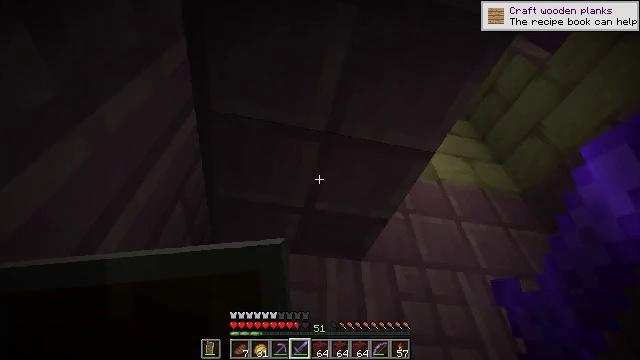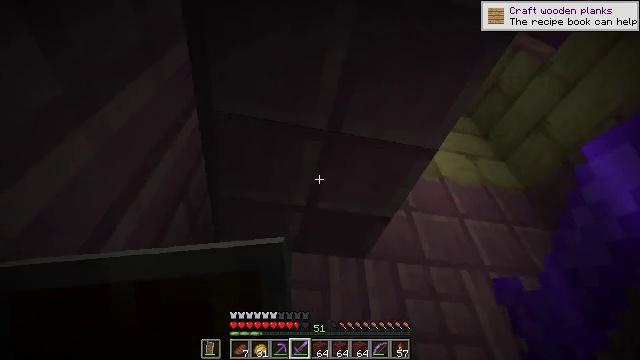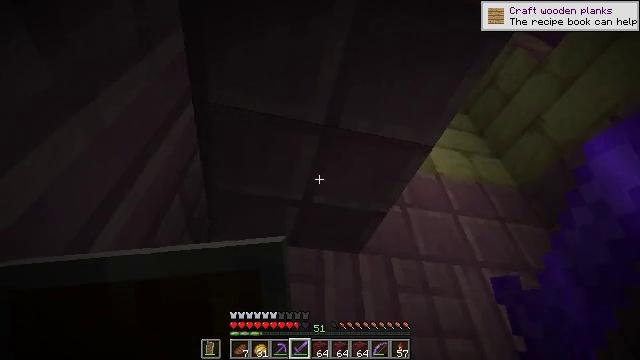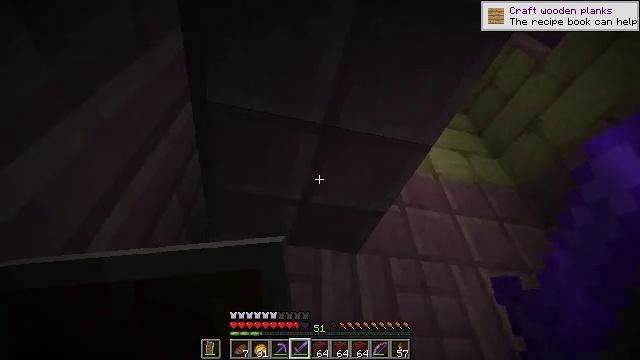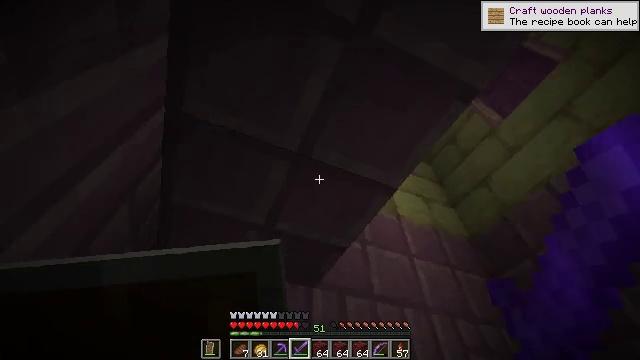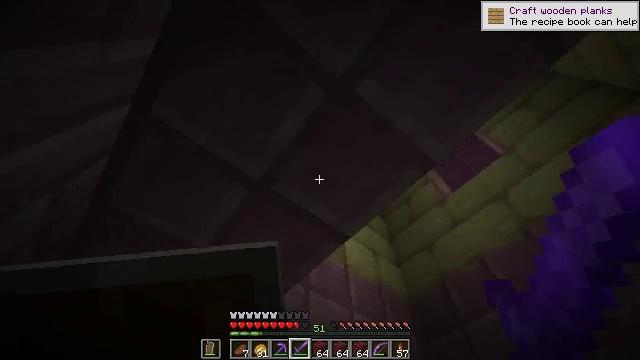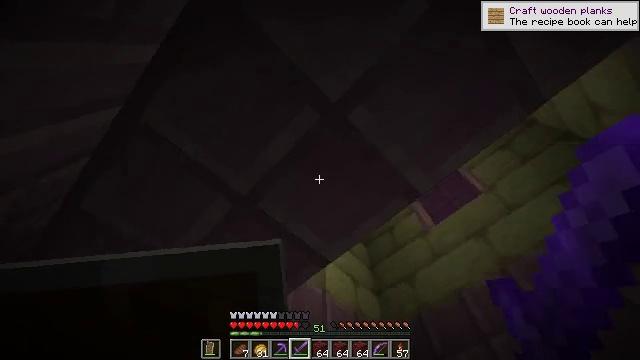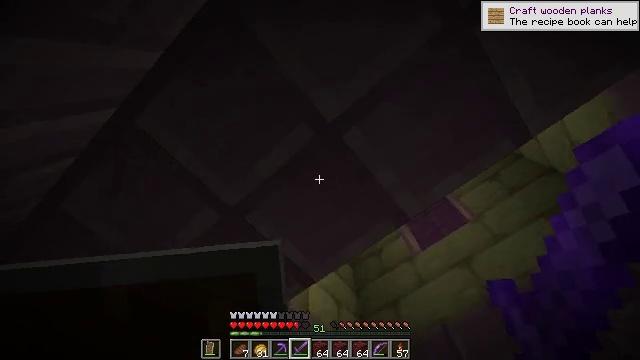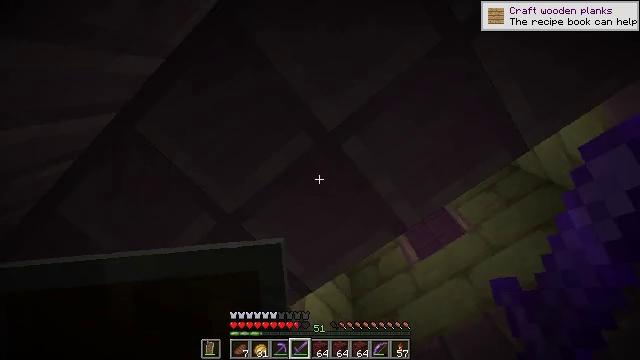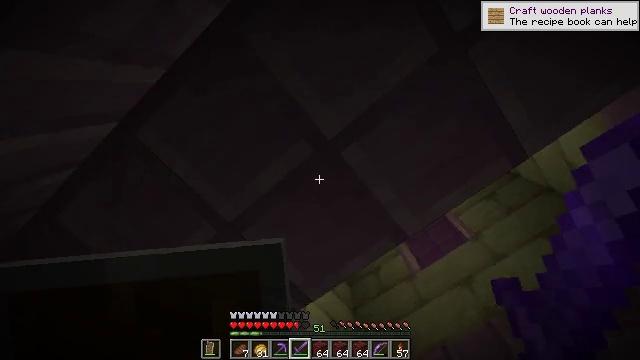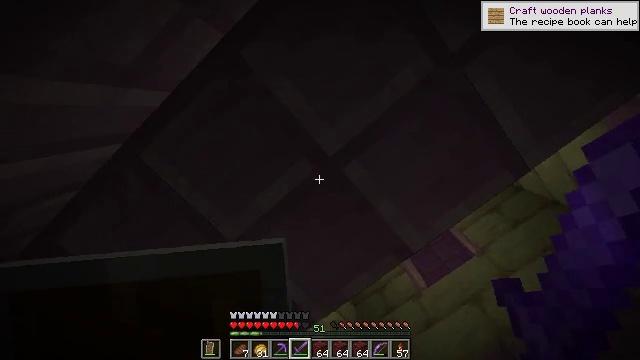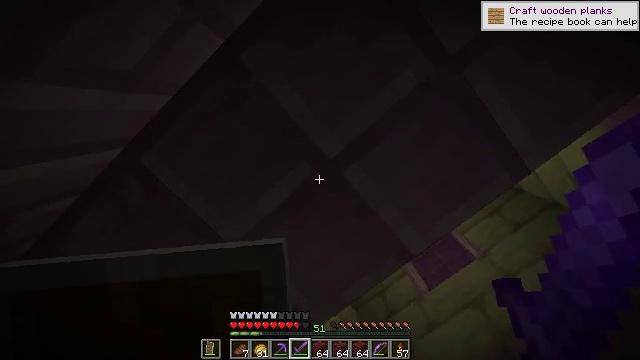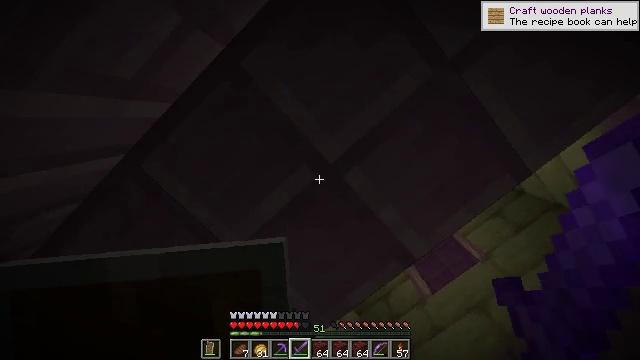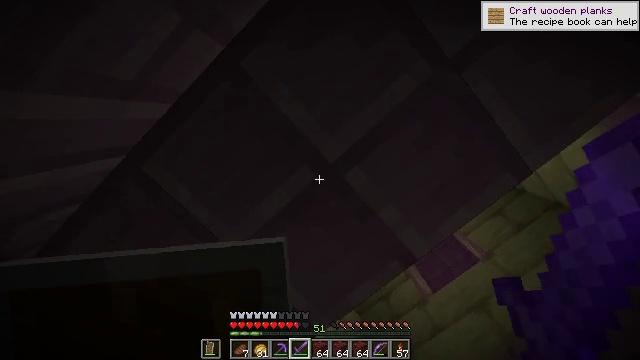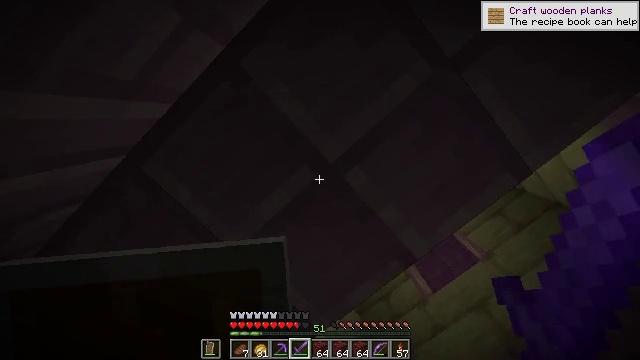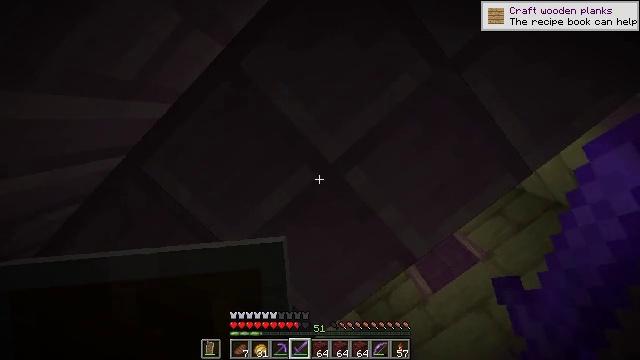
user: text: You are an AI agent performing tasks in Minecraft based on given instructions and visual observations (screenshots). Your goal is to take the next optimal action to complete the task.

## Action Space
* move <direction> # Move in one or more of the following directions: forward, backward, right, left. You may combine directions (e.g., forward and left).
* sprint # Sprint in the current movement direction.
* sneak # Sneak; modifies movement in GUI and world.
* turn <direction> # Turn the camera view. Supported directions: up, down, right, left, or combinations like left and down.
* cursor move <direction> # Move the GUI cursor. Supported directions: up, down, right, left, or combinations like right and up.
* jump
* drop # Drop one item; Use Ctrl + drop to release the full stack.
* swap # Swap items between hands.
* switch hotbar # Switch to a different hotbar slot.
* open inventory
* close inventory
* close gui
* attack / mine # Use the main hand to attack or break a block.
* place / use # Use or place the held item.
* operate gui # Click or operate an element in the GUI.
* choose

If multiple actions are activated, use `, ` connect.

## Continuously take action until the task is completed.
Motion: motion action
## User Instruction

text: Retrieve the purpur slab for building.
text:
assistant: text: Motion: no_op
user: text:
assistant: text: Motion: turn right and down
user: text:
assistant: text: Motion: no_op
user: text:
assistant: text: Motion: turn right and up
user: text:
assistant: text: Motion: turn right and up
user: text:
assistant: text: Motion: turn right and up
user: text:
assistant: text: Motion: turn right and up
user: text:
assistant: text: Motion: turn right and up
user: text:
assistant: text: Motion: turn up
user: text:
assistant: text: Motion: turn left and up
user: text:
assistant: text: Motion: no_op
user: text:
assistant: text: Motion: no_op
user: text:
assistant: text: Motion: no_op
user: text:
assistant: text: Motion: no_op
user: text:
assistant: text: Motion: no_op
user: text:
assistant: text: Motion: no_op
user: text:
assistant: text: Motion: no_op
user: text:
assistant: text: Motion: turn down
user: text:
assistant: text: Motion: no_op
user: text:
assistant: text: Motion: no_op
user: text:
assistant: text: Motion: no_op
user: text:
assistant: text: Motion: no_op
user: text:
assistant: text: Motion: no_op
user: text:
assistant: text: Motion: no_op
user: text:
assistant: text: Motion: no_op
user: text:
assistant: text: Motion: no_op
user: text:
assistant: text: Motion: no_op
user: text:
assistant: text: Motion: no_op
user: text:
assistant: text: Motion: no_op
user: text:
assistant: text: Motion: no_op